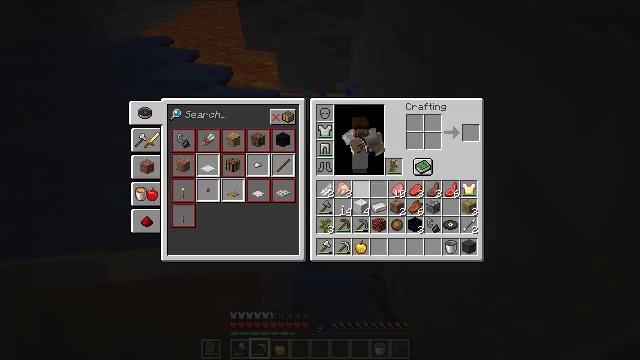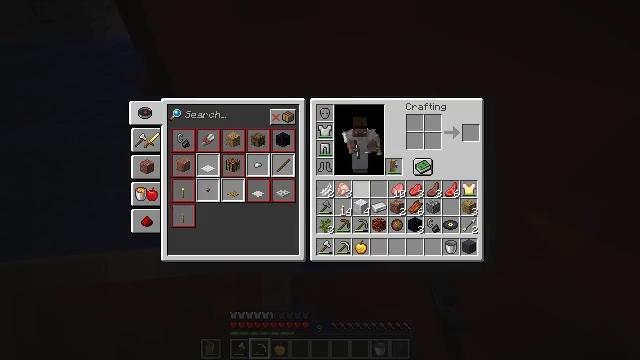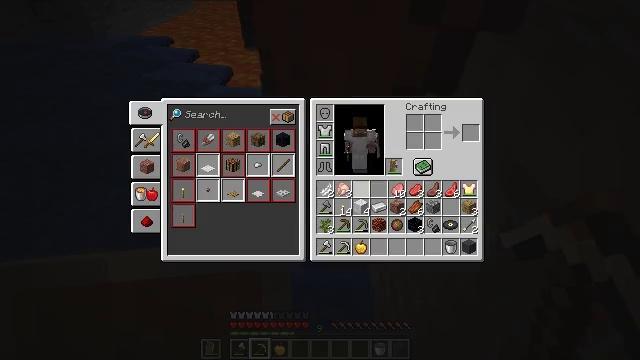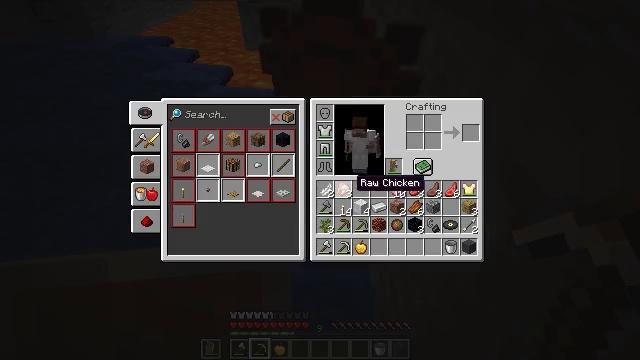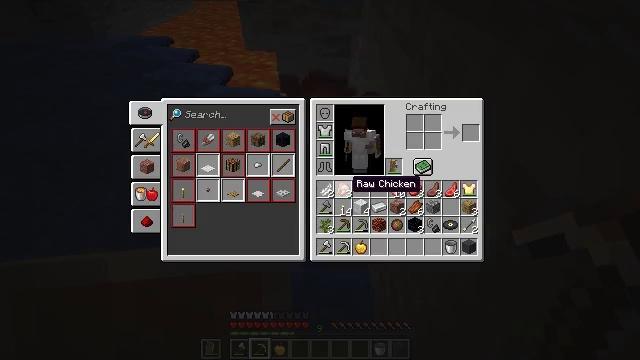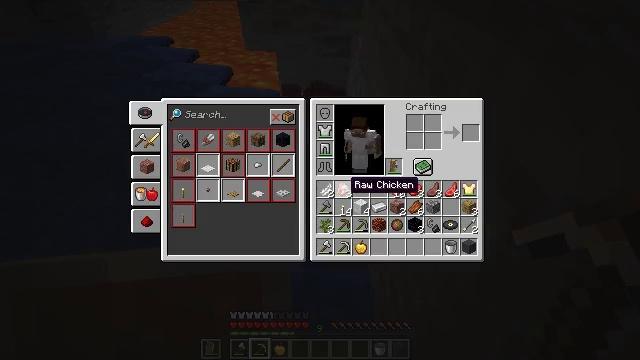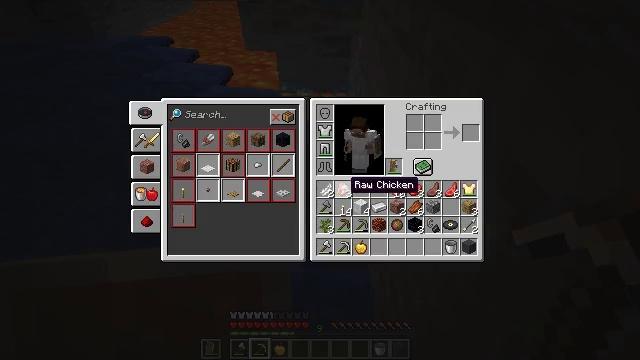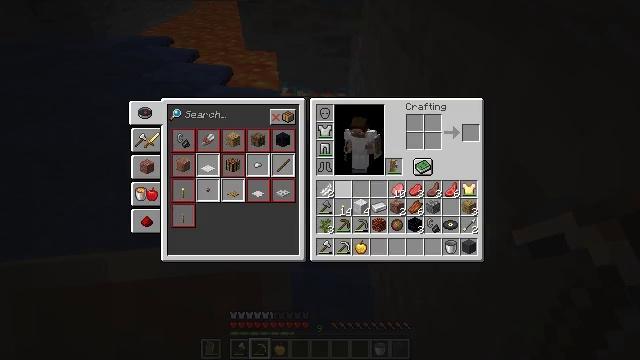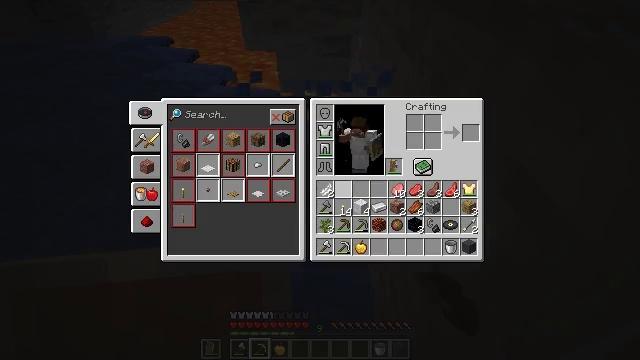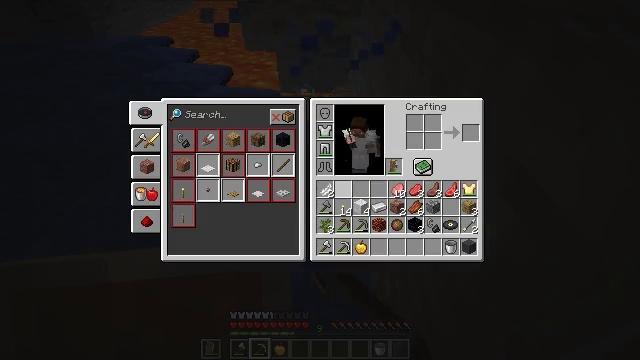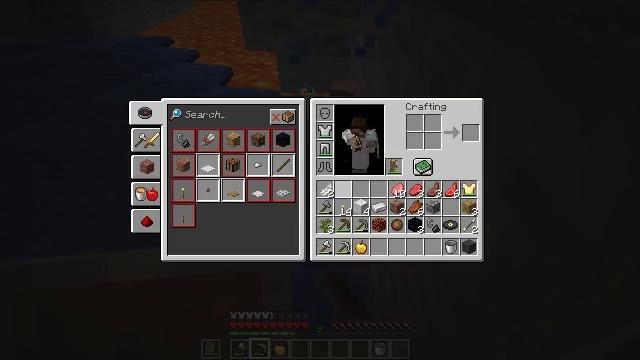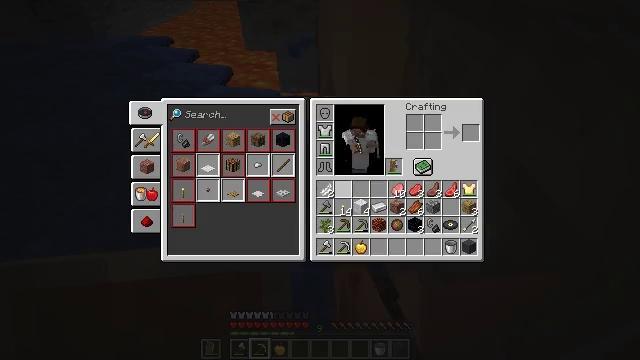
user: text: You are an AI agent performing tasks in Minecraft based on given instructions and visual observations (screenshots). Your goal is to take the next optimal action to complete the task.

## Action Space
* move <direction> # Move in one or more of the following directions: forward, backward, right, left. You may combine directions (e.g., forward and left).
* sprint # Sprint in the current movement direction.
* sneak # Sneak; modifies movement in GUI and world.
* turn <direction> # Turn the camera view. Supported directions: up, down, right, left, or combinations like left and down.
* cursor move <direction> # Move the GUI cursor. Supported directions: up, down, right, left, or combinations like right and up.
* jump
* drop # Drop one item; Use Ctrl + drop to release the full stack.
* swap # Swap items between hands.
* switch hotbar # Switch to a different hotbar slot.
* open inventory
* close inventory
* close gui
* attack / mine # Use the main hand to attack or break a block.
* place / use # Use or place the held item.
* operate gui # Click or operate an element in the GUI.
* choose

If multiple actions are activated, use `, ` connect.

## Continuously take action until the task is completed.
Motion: motion action
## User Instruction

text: Drop a chicken.
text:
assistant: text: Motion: sprint, open gui
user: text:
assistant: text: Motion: sprint
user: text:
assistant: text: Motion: sprint
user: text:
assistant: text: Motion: sprint
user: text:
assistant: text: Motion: sprint
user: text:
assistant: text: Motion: sprint
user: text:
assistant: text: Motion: sprint, drop
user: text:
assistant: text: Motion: sprint, drop
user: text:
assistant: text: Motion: sprint
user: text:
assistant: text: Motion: sprint
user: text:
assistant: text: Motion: sprint
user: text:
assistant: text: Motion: sprint